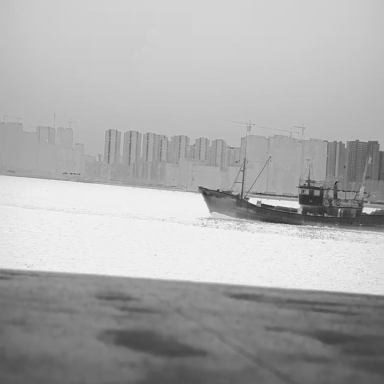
There is a bulk_carrier in the infrared image.